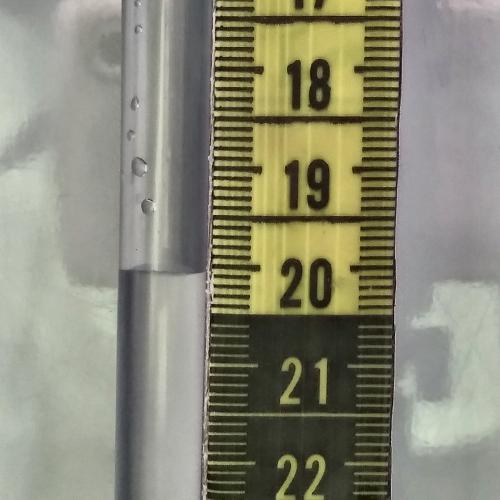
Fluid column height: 20.0 cm